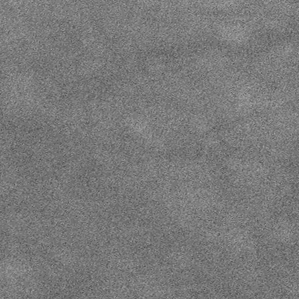
Label: frost